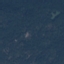
Land use / land cover class: Forest